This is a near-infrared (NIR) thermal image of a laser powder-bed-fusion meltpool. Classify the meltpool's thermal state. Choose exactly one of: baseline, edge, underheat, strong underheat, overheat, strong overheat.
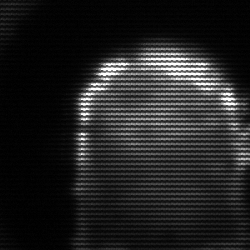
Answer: baseline